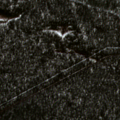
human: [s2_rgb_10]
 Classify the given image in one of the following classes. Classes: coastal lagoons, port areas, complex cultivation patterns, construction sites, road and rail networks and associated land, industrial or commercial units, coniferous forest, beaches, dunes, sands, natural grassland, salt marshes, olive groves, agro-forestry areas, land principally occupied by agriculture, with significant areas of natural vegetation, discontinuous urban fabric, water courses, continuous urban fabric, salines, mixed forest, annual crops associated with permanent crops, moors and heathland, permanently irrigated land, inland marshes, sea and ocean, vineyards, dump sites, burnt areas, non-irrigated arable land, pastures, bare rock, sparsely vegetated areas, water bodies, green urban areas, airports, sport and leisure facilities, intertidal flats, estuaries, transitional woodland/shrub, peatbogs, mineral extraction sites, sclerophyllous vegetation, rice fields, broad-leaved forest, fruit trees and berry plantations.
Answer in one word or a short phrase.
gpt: coniferous forest